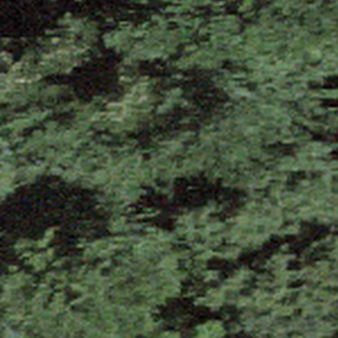
Label: other